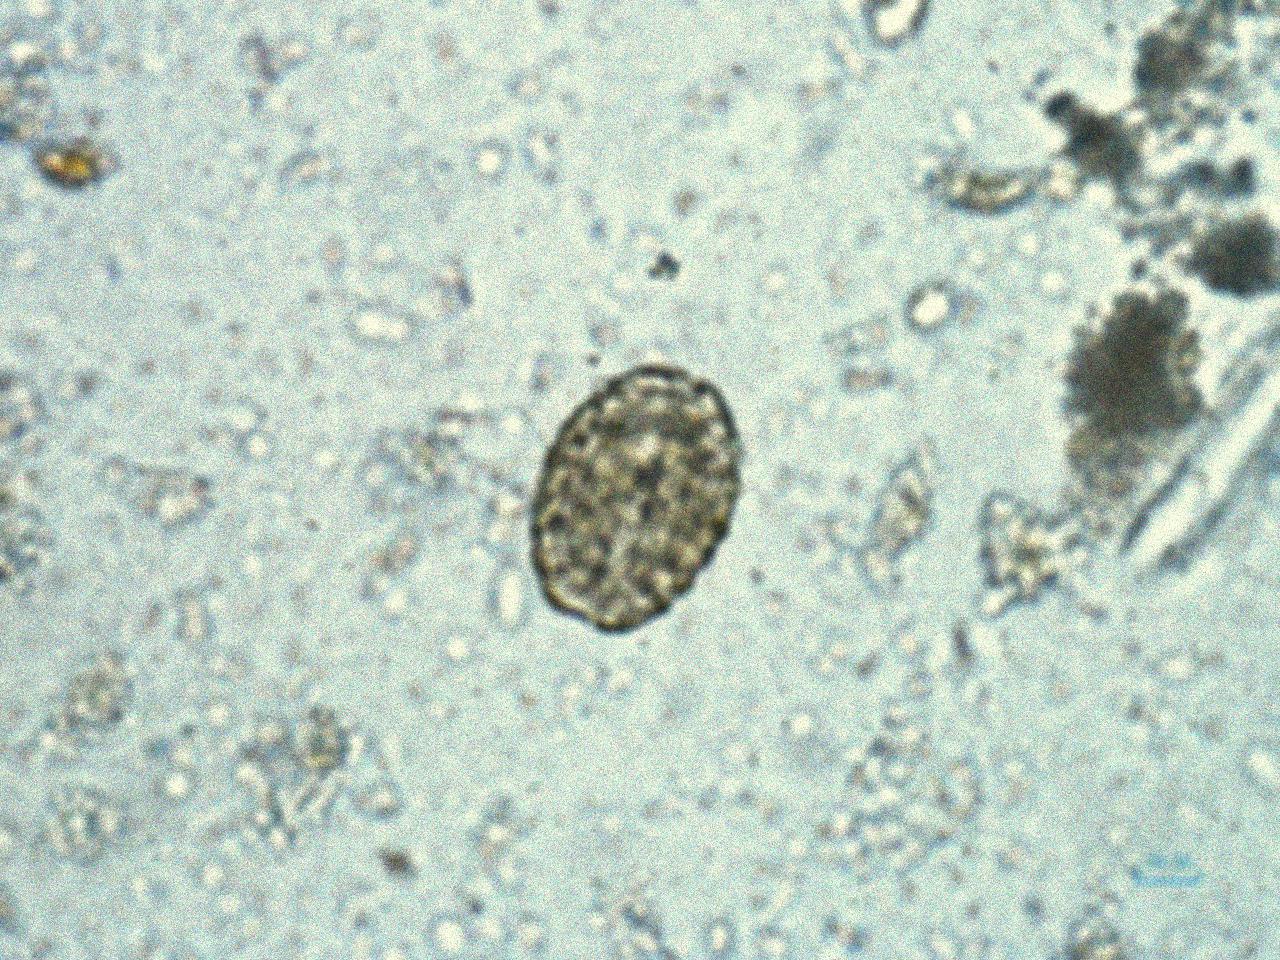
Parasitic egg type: Ascaris lumbricoides